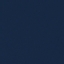
Land use / land cover class: SeaLake